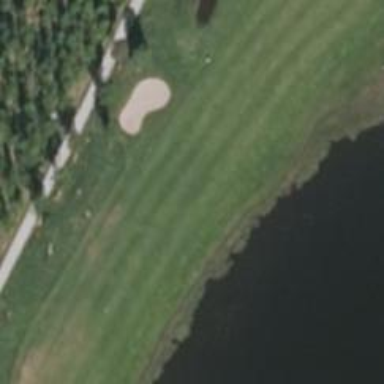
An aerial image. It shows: View of golf hole.